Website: lowes
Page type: customer-info-address
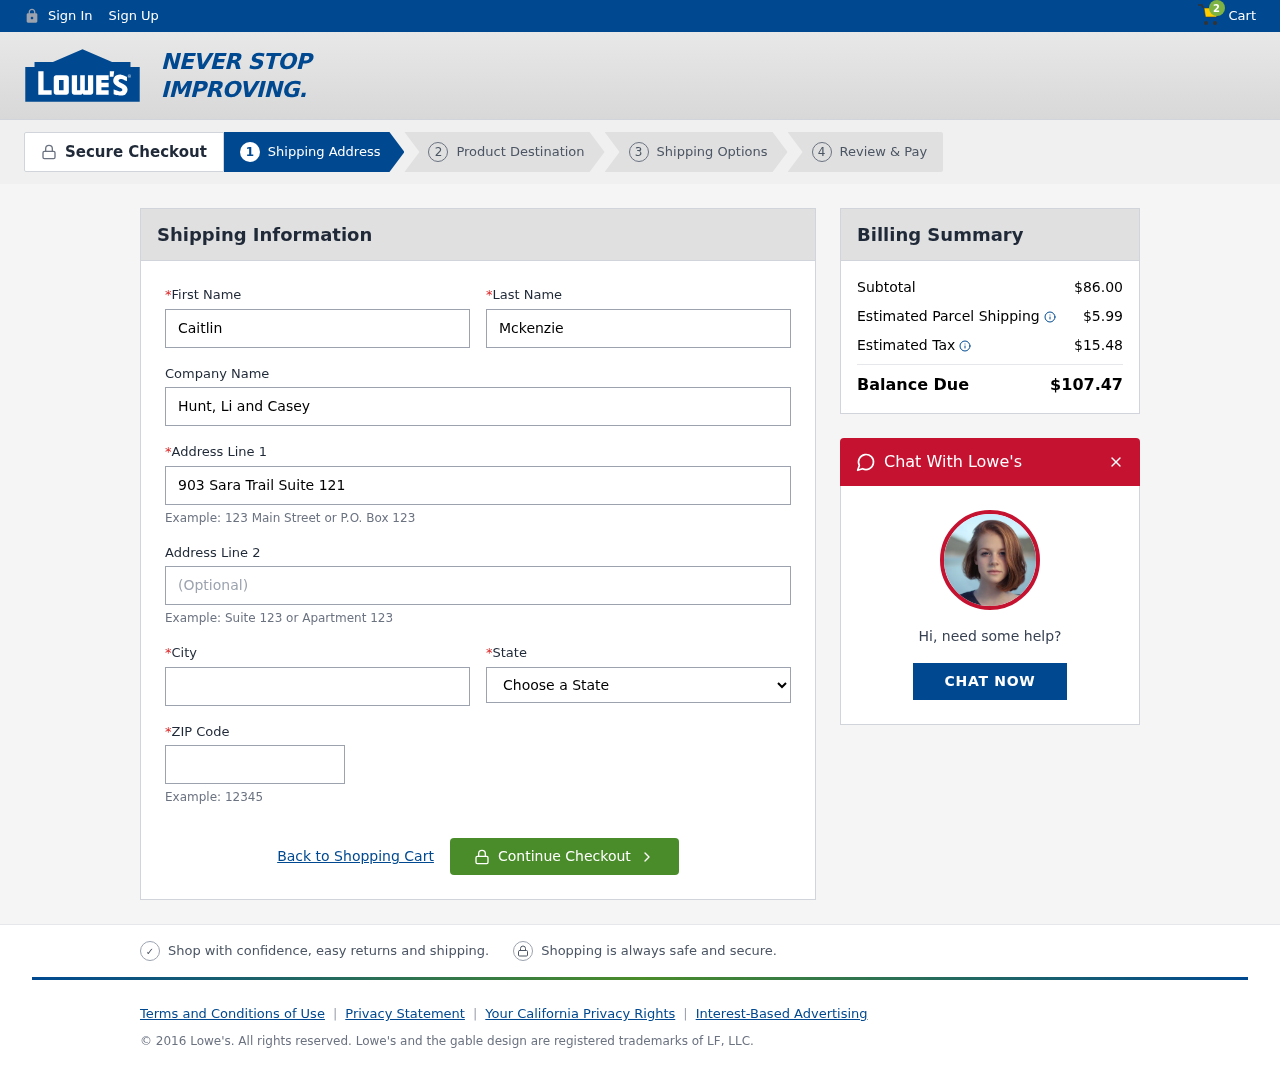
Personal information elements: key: PII_CITY
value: Port Kristin
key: PII_COMPANY
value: Hunt, Li and Casey
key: PII_FIRSTNAME
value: Caitlin
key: PII_LASTNAME
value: Mckenzie
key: PII_POSTCODE
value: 44473
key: PII_STATE
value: West Virginia
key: PII_STREET
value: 903 Sara Trail Suite 121
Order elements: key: ORDER_NUM_ITEMS
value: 2
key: ORDER_SUBTOTAL
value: $86.00
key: ORDER_SHIPPING_COST
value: $5.99
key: ORDER_TAX
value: $15.48
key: ORDER_TOTAL
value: $107.47